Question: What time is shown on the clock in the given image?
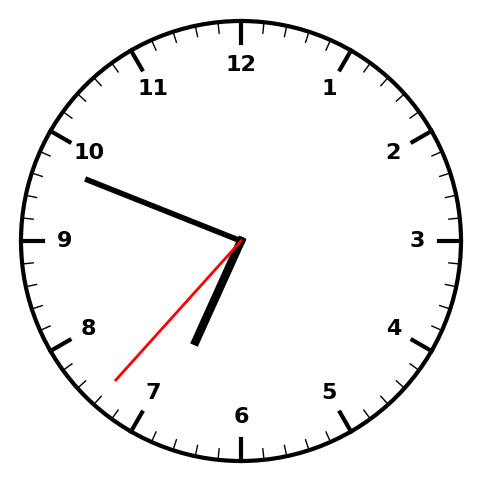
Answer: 06:48:37